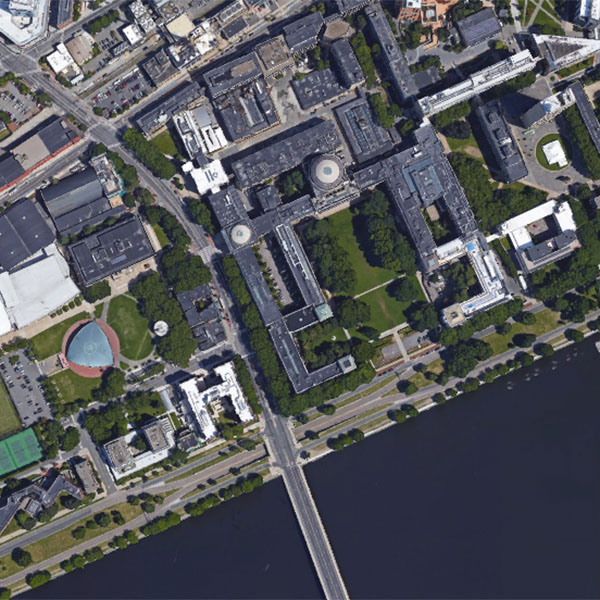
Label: School